Question: I want to do some very simple profiling: by running my Java application using the Debug command, then pausing to see what line in the source it was halted at. I open the debug perspective, run the menu option 'Run > Debug' and then hit the pause button. I would expect the IDE to show which line in the source that the application has been halted at, but I can't see any indication. How can I achieve this?
Here is the debugging window screenshot while paused:

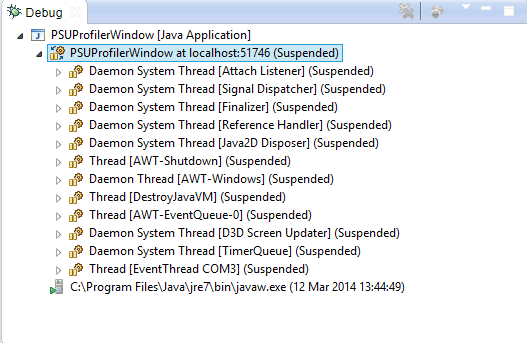
Answer: You should be able to expand those individual threads on your screenshot, revealing the current stack trace of that particular thread. Of course finding which thread you want can often be tricky, in this particular case I suspect it's the AWT EventQueue or the TimerQueue threads that are doing most of the work.
But it really isn't much more effort to launch <URL> and start CPU sampling, which is basically an automated way of doing what you do here.